Interaction volume radius: 10 \u00c5
Interaction volume height: 20 \u00c5
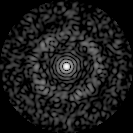
Disorder parameter: 0.8467